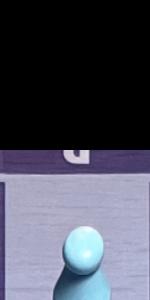
Label: Empty